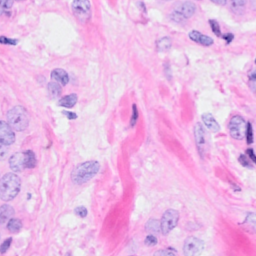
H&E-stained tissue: Breast